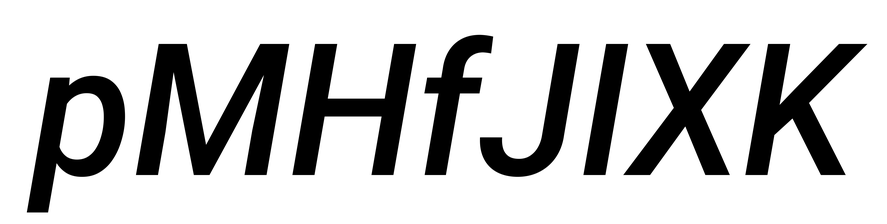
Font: Roboto-Italic_Medium_Italic